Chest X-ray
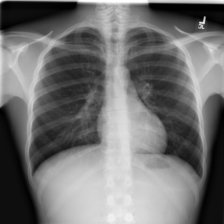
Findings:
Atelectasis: negative
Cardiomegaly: negative
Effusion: negative
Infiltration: negative
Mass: negative
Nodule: negative
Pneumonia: negative
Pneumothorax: negative
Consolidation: negative
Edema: negative
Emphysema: negative
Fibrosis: negative
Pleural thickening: negative
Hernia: negative